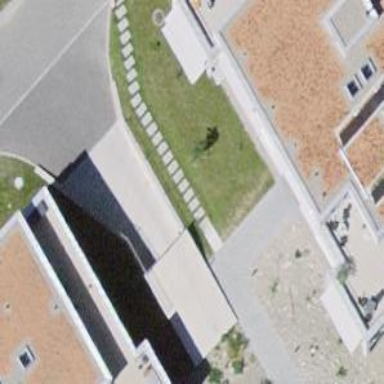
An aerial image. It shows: Parking entrance.